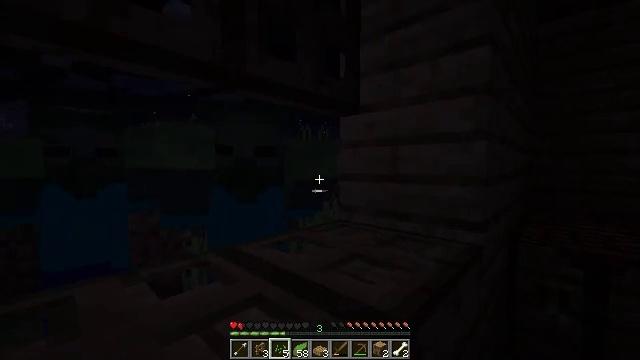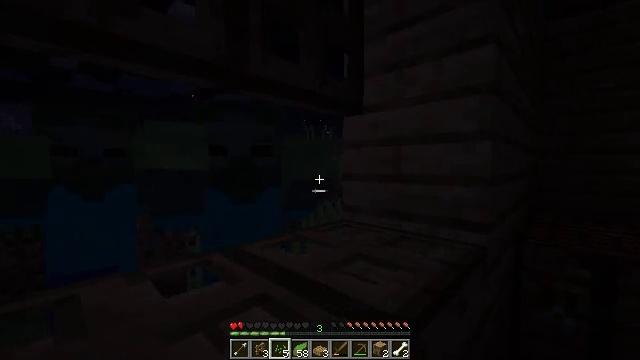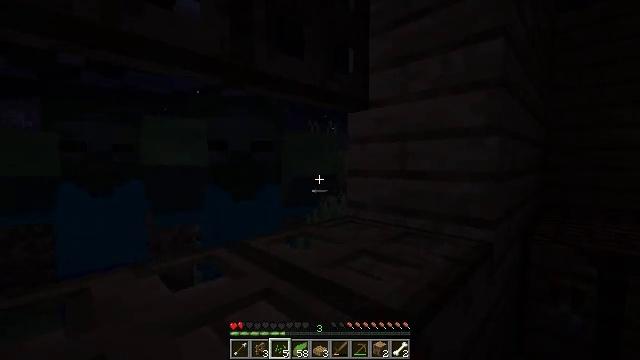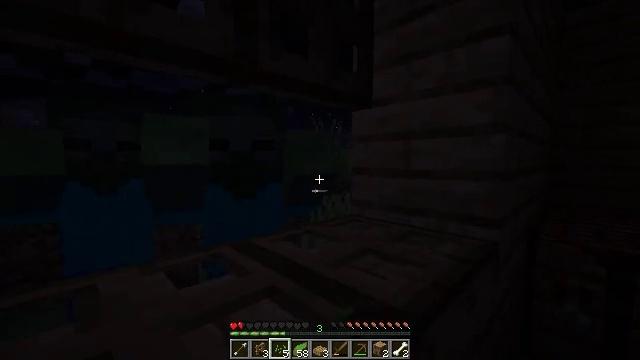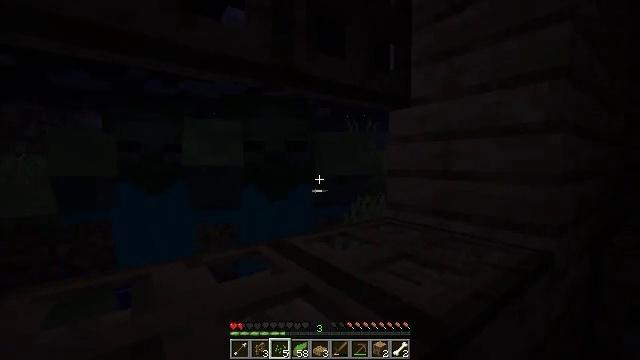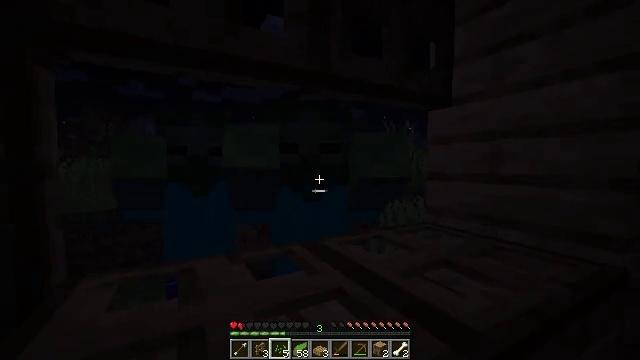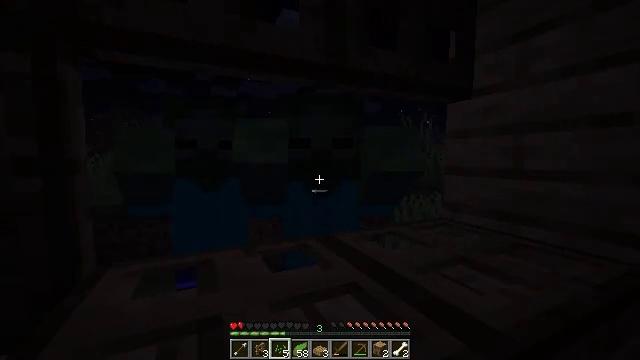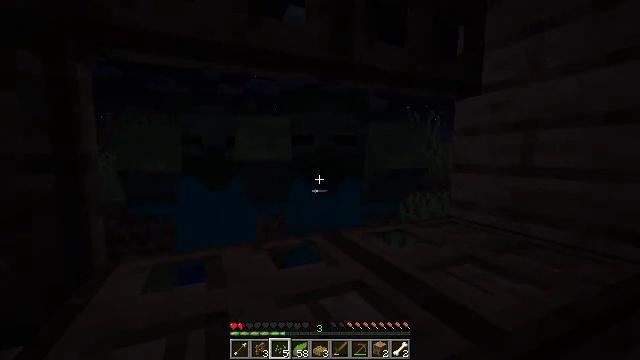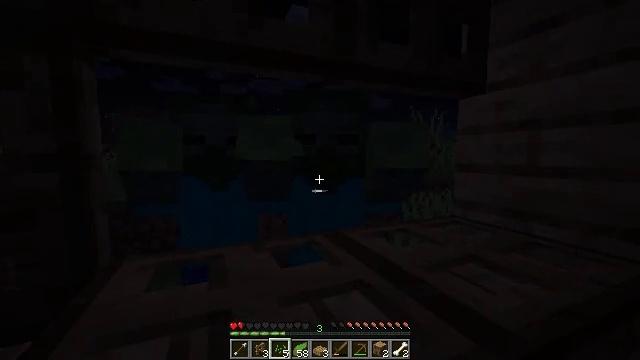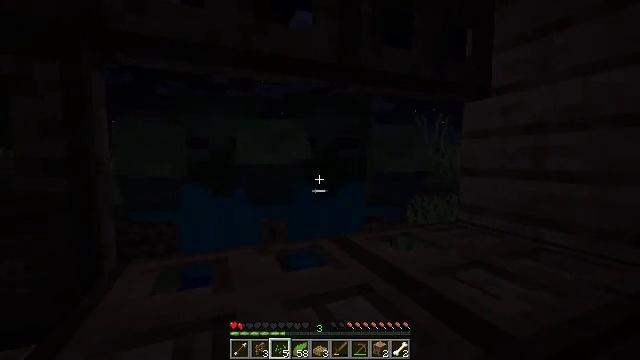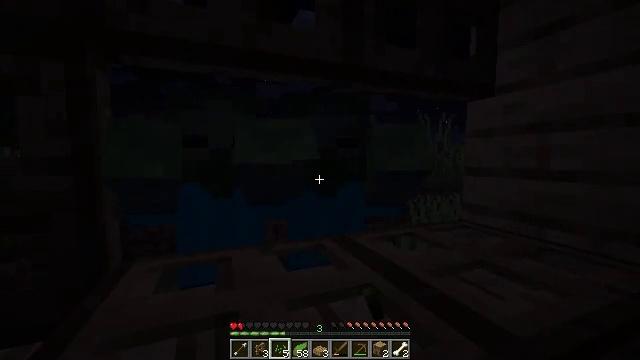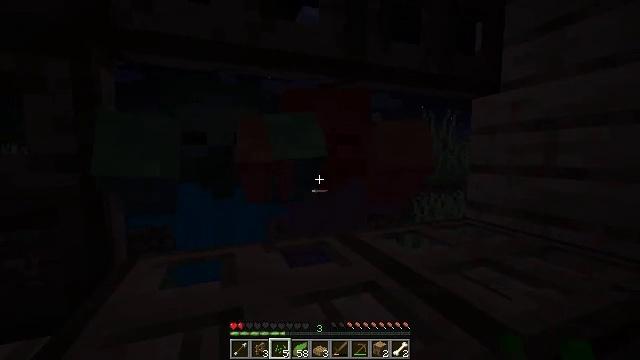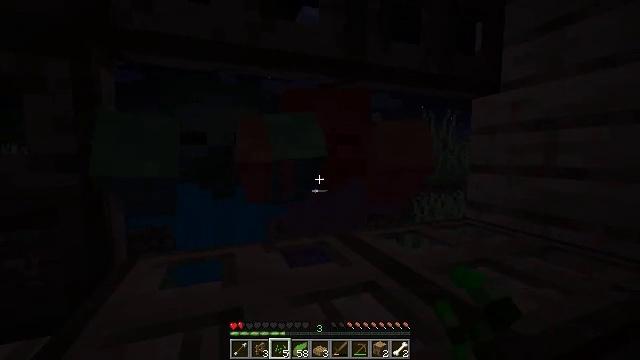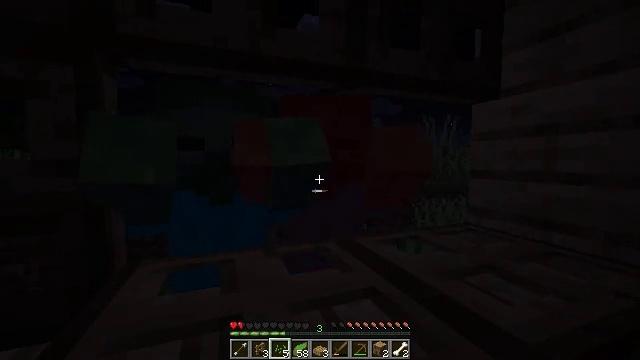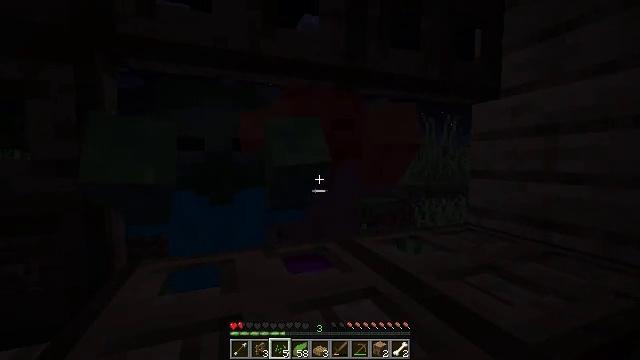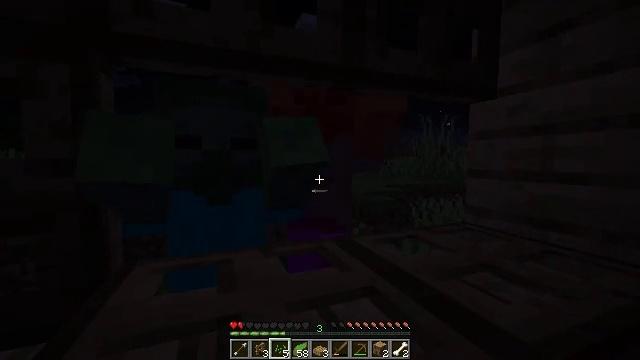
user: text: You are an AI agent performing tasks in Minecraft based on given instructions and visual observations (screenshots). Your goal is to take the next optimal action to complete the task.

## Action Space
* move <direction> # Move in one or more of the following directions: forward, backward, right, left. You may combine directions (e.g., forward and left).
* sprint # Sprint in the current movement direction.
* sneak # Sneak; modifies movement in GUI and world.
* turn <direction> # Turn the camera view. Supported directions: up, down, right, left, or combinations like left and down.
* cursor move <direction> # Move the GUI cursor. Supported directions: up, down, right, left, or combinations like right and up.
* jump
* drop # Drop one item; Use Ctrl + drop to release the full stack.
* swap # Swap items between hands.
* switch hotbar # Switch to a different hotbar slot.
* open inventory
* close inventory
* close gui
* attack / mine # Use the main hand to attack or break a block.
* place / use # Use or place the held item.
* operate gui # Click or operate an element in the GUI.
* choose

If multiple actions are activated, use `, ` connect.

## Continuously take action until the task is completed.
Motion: motion action
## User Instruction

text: Combat the zombie.
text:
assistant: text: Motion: no_op
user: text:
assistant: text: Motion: turn left, attack / mine
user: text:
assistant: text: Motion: attack / mine
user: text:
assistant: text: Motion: turn left, attack / mine
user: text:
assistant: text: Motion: turn left
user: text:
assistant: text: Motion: turn left and down, attack / mine
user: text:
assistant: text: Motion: turn left, attack / mine
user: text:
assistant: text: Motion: attack / mine
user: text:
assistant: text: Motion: attack / mine
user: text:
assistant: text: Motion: no_op
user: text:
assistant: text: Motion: attack / mine
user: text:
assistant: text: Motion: attack / mine
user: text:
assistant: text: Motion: turn up, attack / mine
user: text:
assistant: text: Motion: no_op
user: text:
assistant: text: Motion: attack / mine
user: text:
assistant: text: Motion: attack / mine
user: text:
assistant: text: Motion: attack / mine
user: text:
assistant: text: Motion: no_op
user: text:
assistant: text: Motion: attack / mine
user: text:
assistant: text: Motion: attack / mine
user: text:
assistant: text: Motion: attack / mine
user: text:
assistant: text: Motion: attack / mine
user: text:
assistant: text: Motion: attack / mine
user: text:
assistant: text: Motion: attack / mine
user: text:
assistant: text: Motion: attack / mine
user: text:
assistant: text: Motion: no_op
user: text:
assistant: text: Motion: attack / mine
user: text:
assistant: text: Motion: attack / mine
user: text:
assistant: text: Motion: attack / mine
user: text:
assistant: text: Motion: no_op